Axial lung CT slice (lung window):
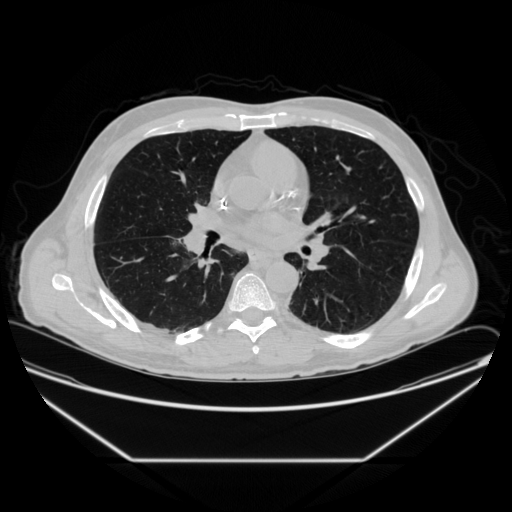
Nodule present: no